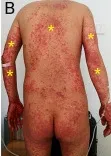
Dermatologic findings. (A-C) Initial inspection revealed generalized rash with blistering which was more severe in load-bearing areas (yellow asterisk), such as the hip, back, and posterior aspect of the arms.
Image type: medical_photograph (skin_photograph)